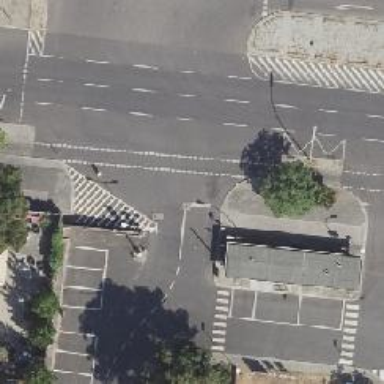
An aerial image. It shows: Road with traffic signals.